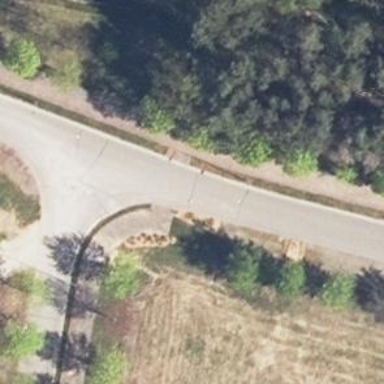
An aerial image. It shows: Path.